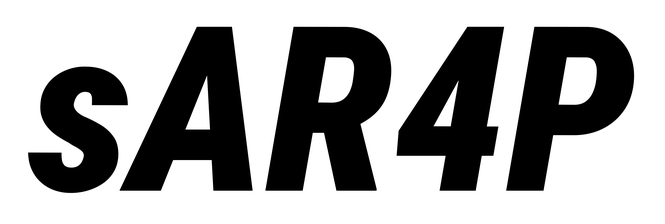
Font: Roboto-Italic_Condensed_Black_Italic